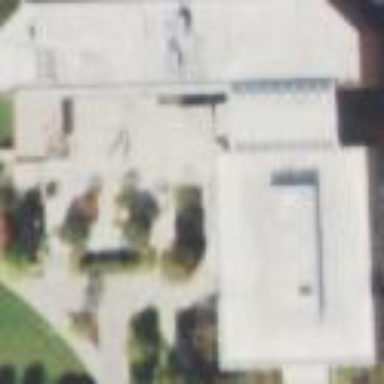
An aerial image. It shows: Library building.